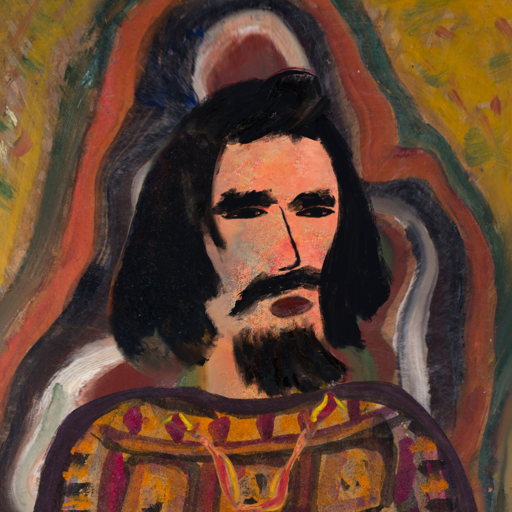
Background: AfterRaid, Head And Neck Side: Irani, Face Side: Mosgoul, Bust: Doll, Hair Side: Mosgoul, Head Accessory: Blank, Second Necklace: Gypsy_Mother_1, Necklace: Blank, Baby: Blank